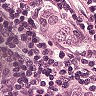
Metastatic tissue present: yes